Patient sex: M
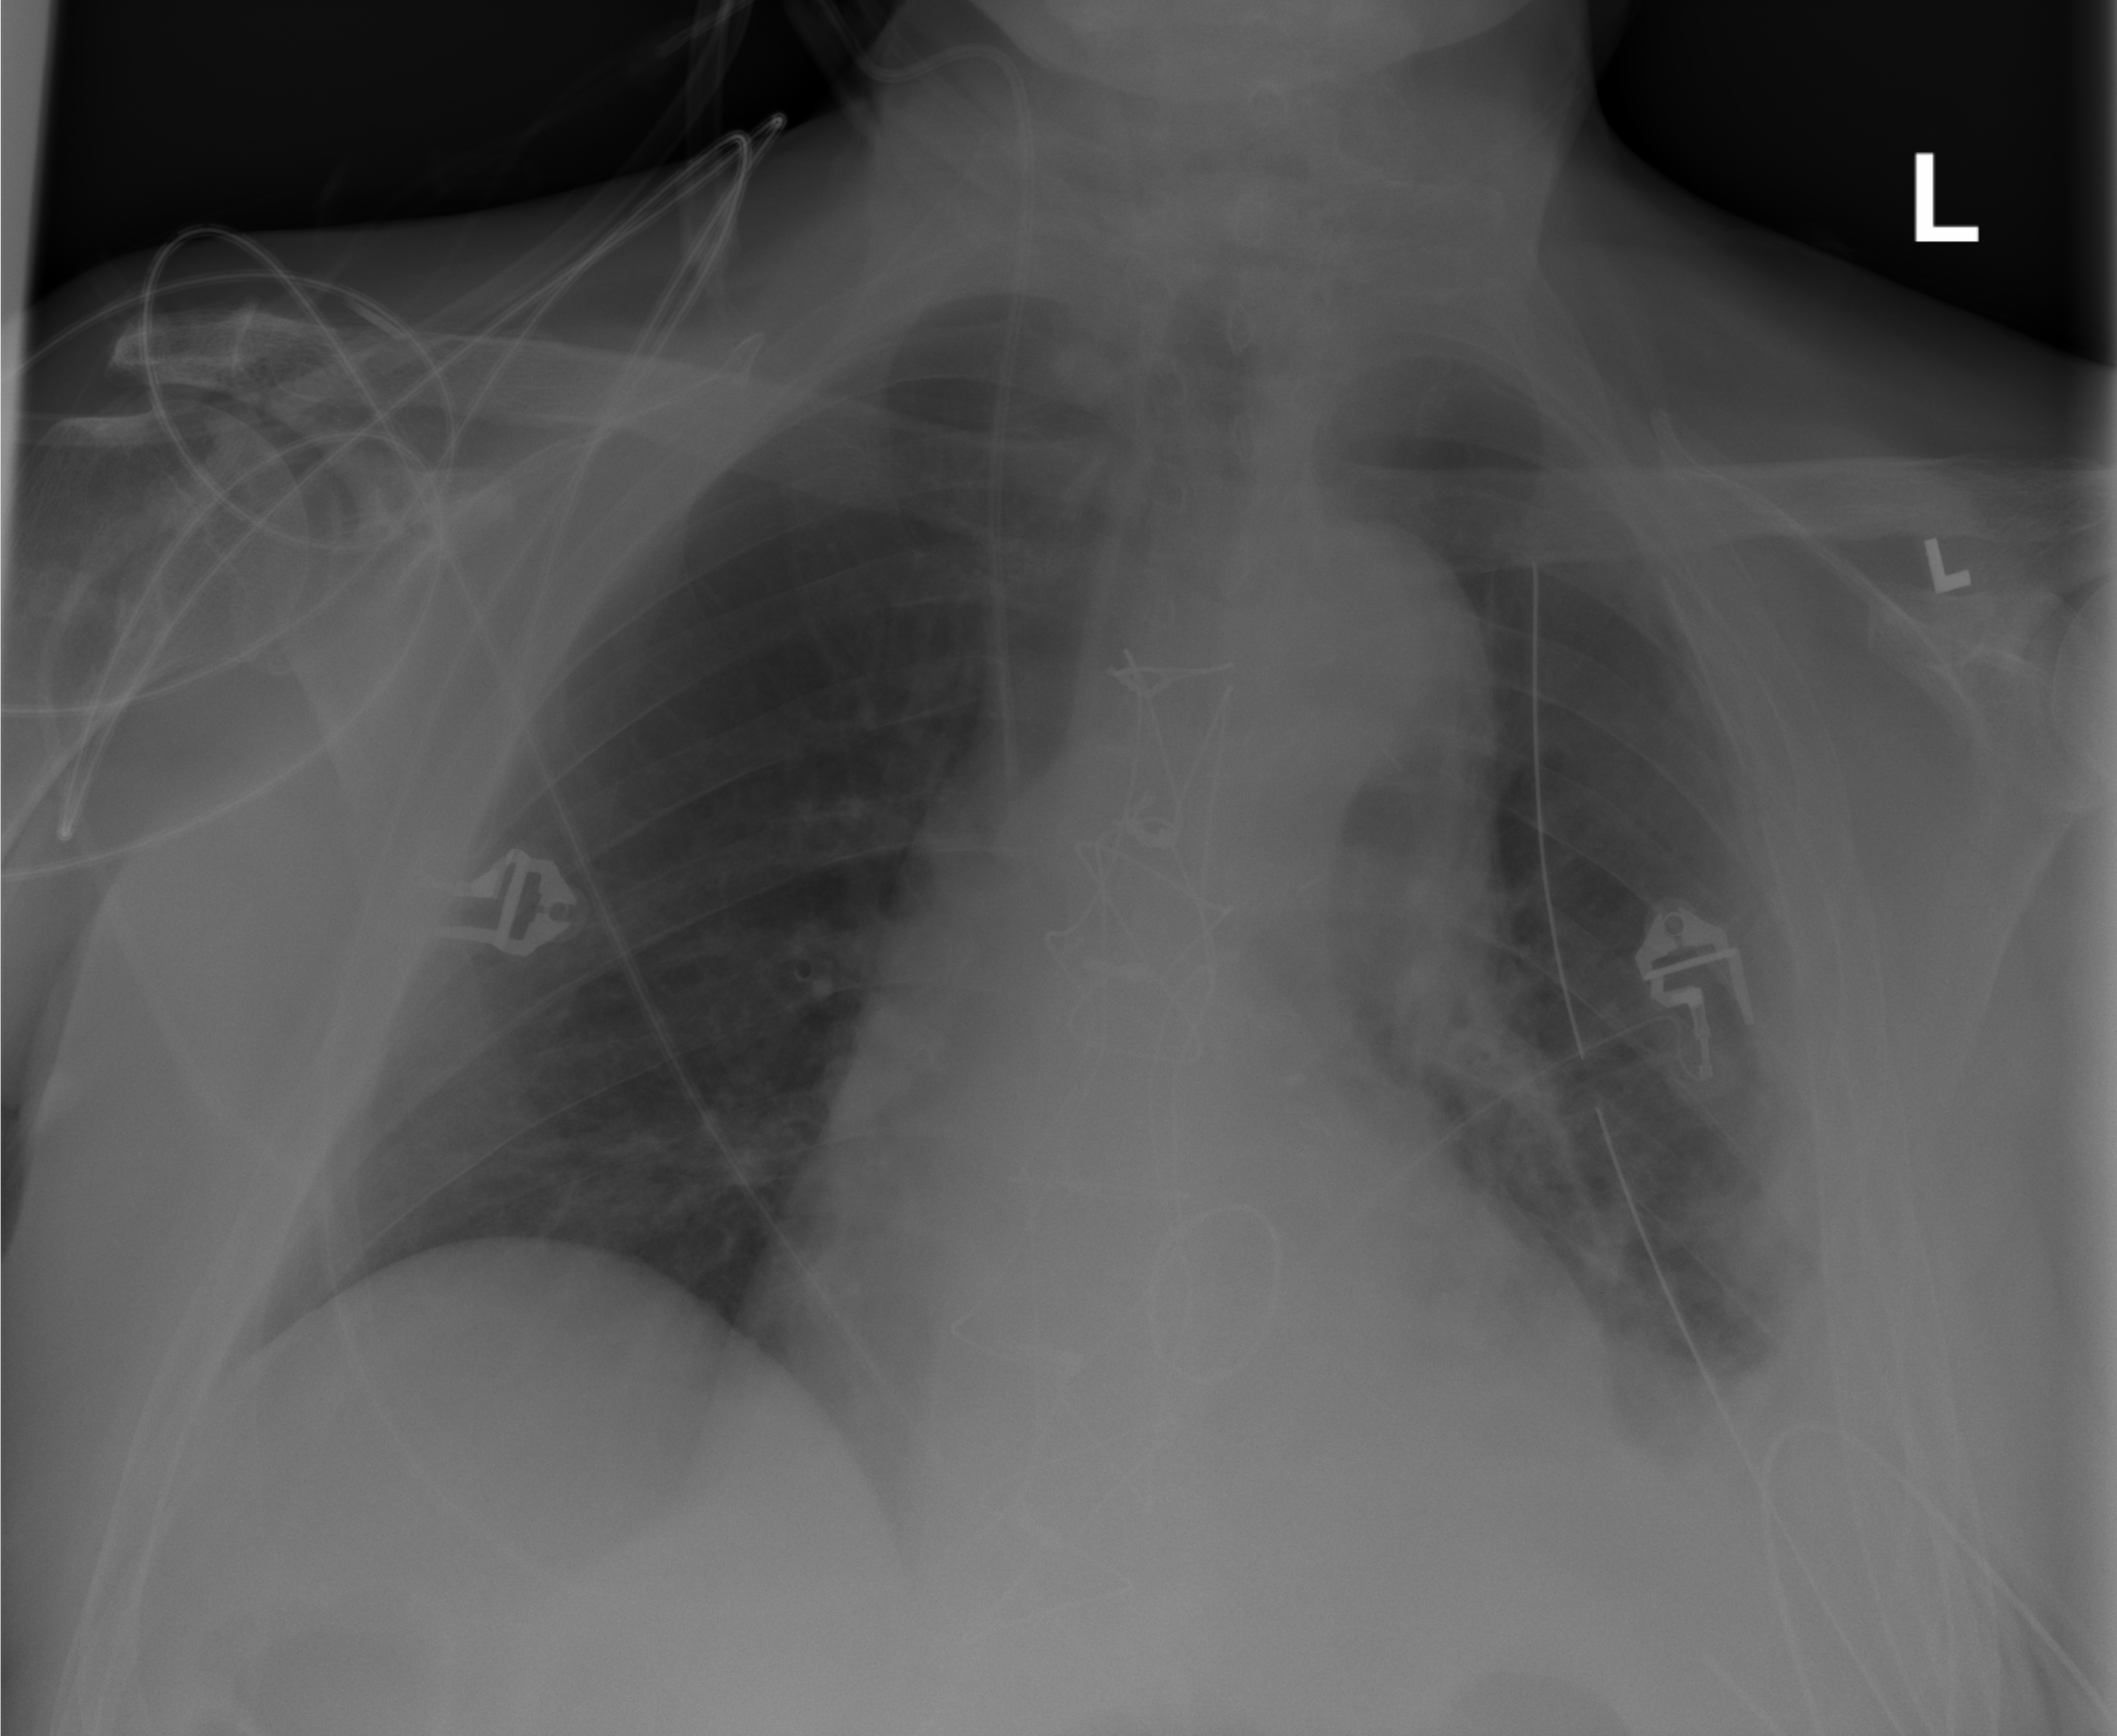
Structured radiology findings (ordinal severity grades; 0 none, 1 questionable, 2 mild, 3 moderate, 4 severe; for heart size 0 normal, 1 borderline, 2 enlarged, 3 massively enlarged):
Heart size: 1
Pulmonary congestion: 0
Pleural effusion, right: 0
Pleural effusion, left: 2
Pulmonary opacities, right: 0
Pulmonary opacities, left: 0
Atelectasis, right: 0
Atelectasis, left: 2